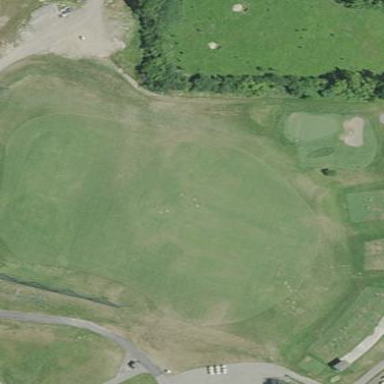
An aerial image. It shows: Driving range for golf practice.